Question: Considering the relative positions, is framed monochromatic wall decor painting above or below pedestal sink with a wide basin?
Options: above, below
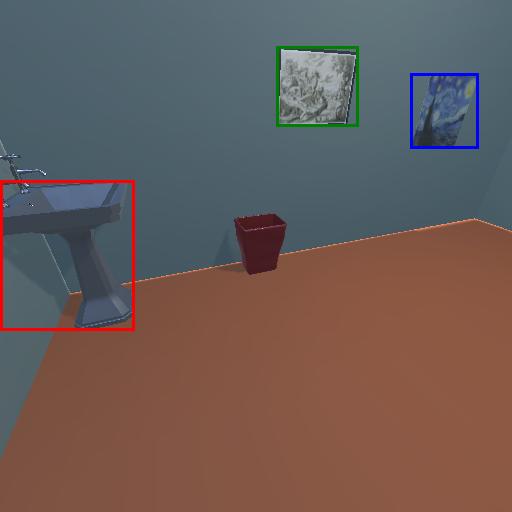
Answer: above